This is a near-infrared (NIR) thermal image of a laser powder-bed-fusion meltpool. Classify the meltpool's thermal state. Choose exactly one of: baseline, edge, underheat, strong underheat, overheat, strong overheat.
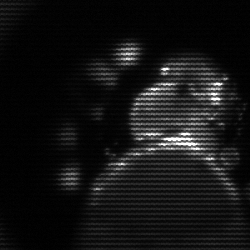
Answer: edge